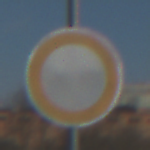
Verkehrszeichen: VerbotFahrzeugeAllerArt
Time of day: MorningAfternoon
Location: Outdoor (Nature)
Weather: PartlyCloudy
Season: NotSpecified
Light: Natural